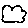
Label: cloud